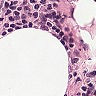
Metastatic tissue present: no